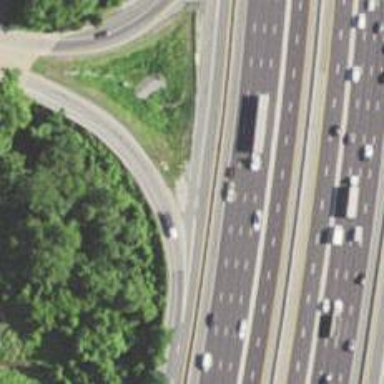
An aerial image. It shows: Motorway link.